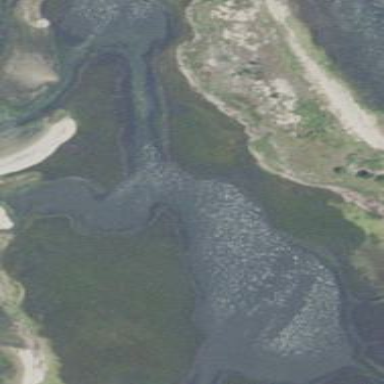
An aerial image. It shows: Tidal water body.